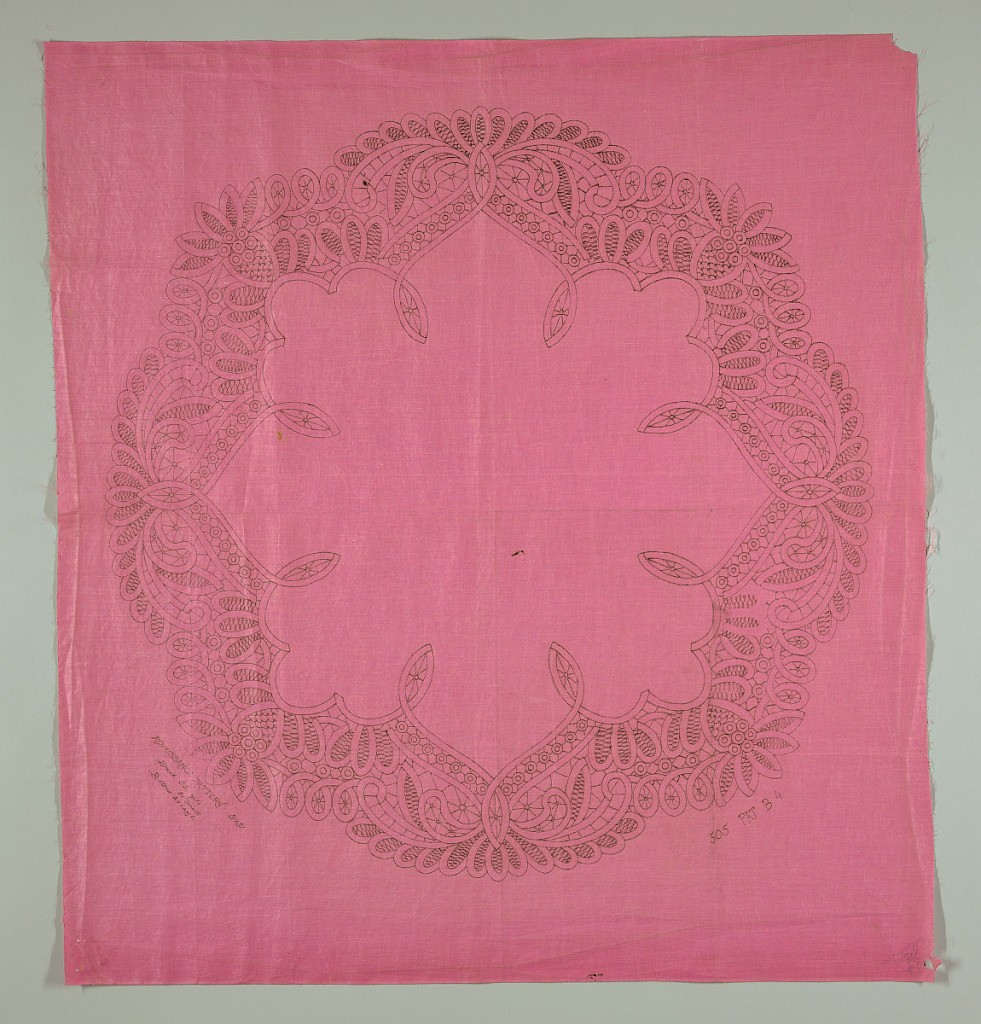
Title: Lace pattern
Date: ca. 1905
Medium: cotton Technique: plain weave fabric printed with pattern for machine made tape lace
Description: Printed lace pattern for machine premade tape lace.
Printed in black on pink fabric:  Renaissance Pattern 31 x 31
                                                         Braid  32 yards
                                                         Buttons  84 small
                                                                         24 large
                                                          505 PAT.  B4